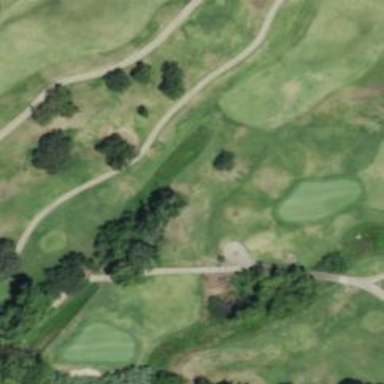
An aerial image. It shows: Area with grass used as rough in golf course.